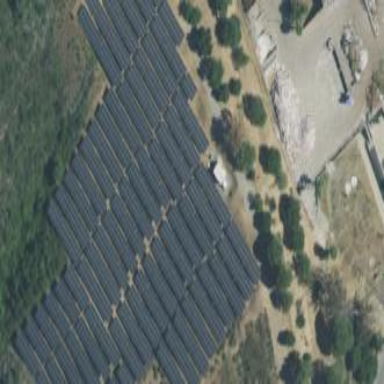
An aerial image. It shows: Solar power generator utilizing photovoltaic panels.